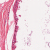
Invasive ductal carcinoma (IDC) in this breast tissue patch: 0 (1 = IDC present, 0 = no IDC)